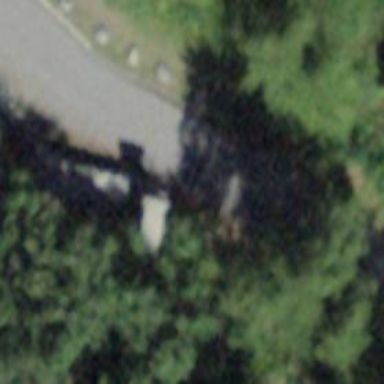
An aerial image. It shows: Set of steps on the road.